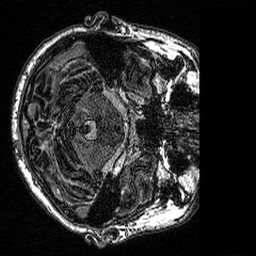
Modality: MP2RAGE
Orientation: axial
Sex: male
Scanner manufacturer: siemens
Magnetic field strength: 3 T
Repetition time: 5 s
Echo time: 0.00292 s